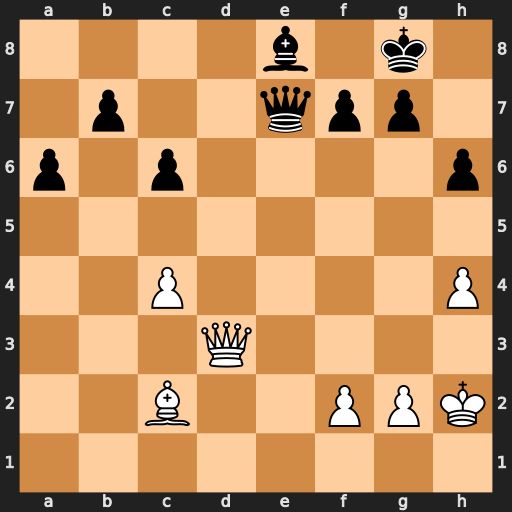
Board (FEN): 4b1k1/1p2qpp1/p1p4p/8/2P4P/3Q4/2B2PPK/8
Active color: w
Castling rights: -
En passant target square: -
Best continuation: Qh7+ Kf8 Qh8#